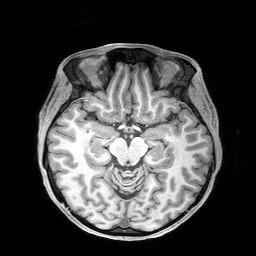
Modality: T1w
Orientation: coronal
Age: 23
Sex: female
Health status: healthy